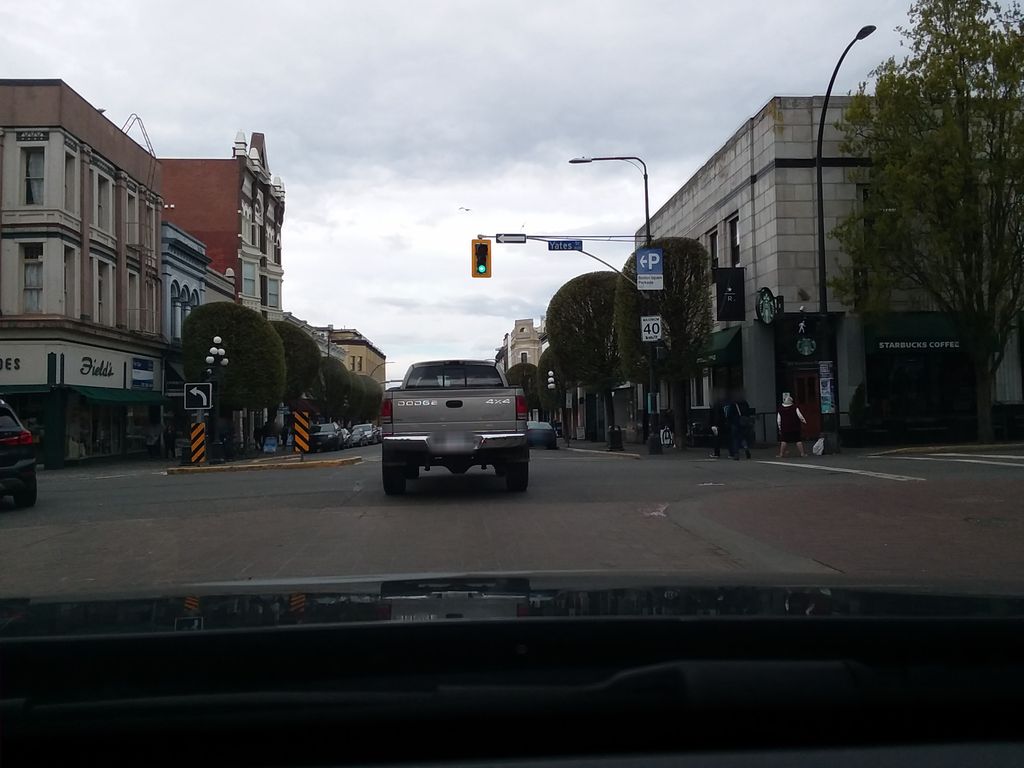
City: victoria